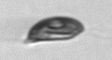
Label: Cryptophyta